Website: crate-barrel
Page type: address-validator
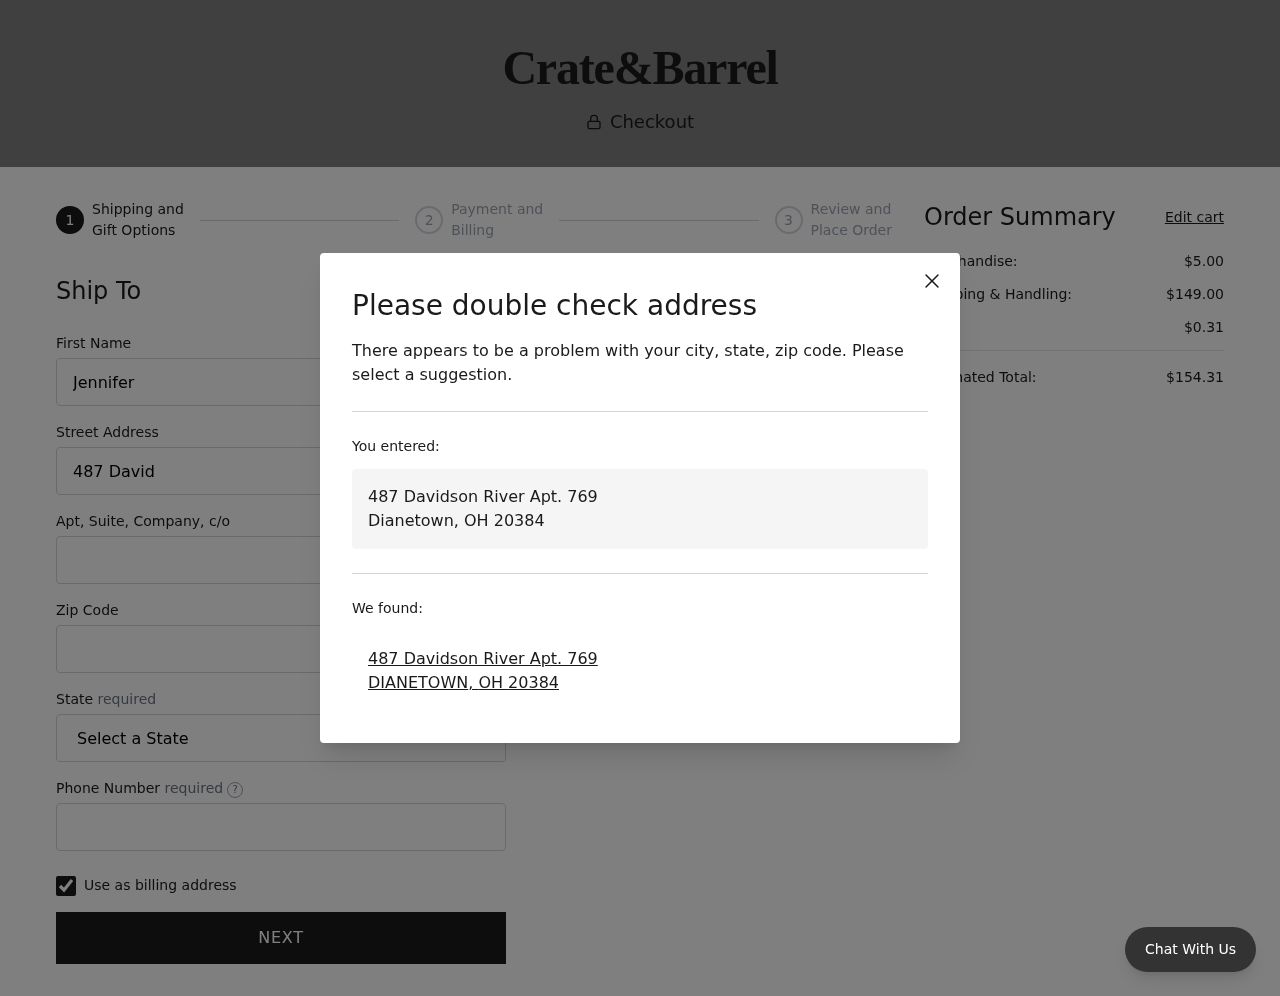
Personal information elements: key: PII_CITY
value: Dianetown
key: PII_CITY
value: DIANETOWN
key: PII_FIRSTNAME
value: Jennifer
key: PII_PHONE
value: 9519504340
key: PII_POSTCODE
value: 20384
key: PII_STATE
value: Ohio
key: PII_STATE_ABBR
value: OH
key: PII_STREET
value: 487 Davidson River Apt. 769
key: PII_STREET2
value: Suite 570
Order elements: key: ORDER_SUBTOTAL
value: $5.00
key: ORDER_SHIPPING_COST
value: $149.00
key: ORDER_TAX
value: $0.31
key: ORDER_TOTAL
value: $154.31